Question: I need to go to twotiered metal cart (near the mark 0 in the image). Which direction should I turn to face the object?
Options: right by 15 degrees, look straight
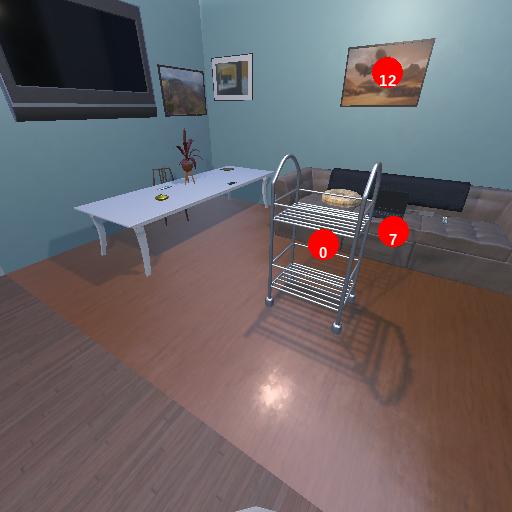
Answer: right by 15 degrees